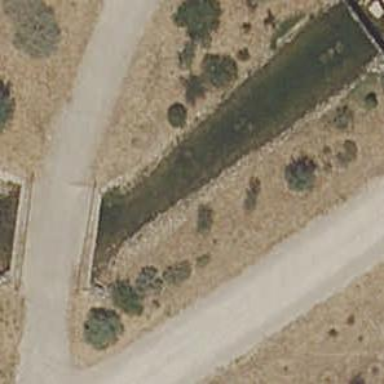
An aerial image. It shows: Ditch in the surroundings.